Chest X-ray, AP view. Patient: 58 years old, sex M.
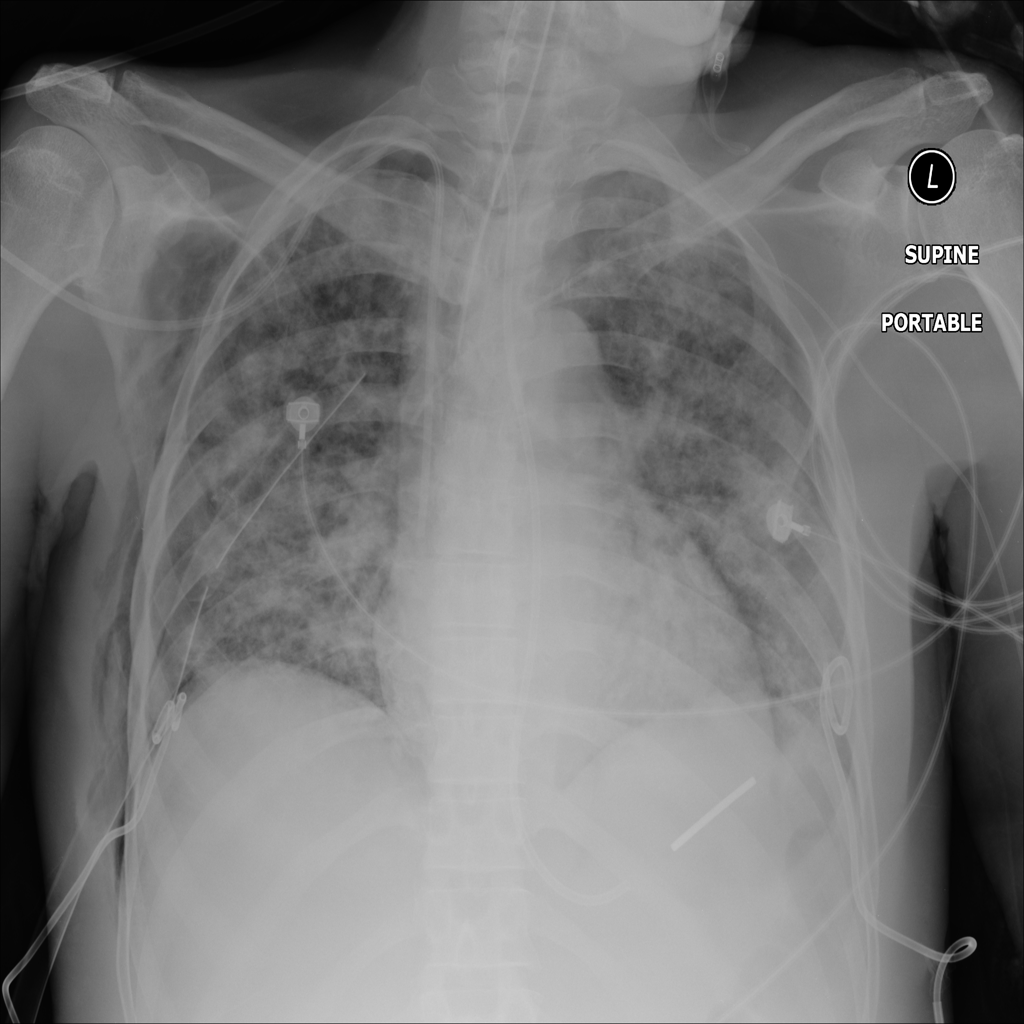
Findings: Emphysema, Pneumothorax